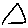
Label: triangle